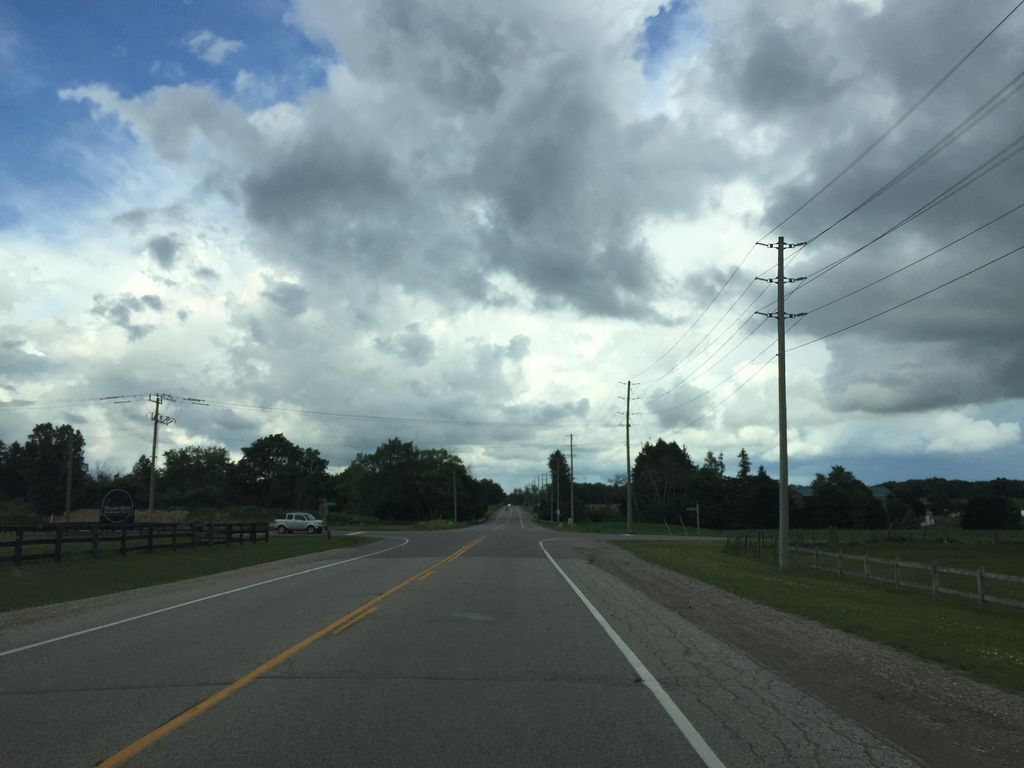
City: kitchener-waterloo